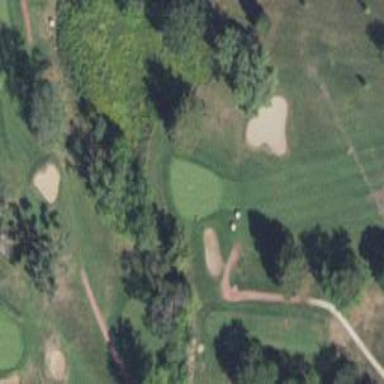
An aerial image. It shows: Golf hole.